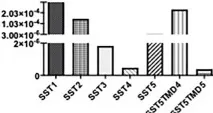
PH, parenteral hydration; ZA, zolendronic acid; IC, intravenous corticoids; IV intravenous furosemide; OC; oral corticoids; OF, oral furosemide;. Imatinib, O, octreotide.
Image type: pathology (pas)